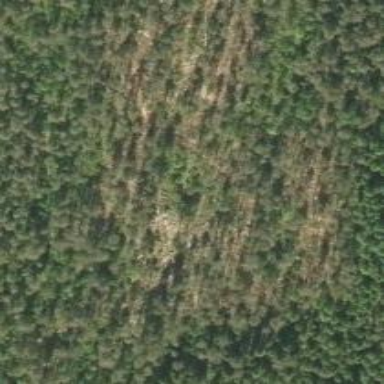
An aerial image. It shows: Woodland with needle-leaved trees.